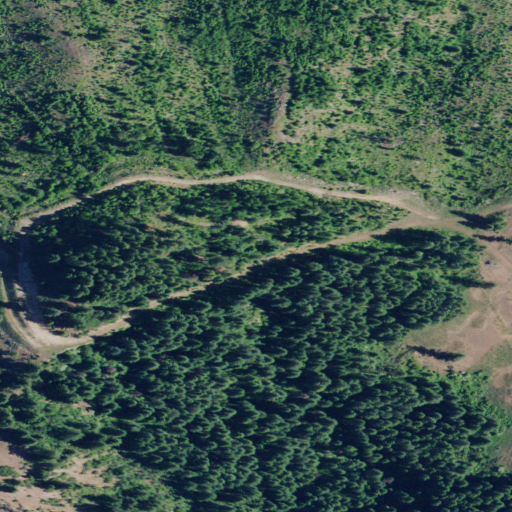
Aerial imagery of mountain in Idaho named Maternity Hill containing evergreen forest and shrub